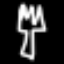
Label: fork